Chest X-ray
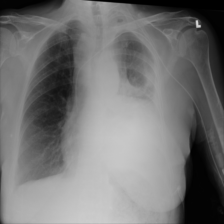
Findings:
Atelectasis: negative
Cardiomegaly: negative
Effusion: positive
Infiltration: negative
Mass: negative
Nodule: negative
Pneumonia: negative
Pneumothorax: negative
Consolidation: negative
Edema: negative
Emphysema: negative
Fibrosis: negative
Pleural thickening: negative
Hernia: negative